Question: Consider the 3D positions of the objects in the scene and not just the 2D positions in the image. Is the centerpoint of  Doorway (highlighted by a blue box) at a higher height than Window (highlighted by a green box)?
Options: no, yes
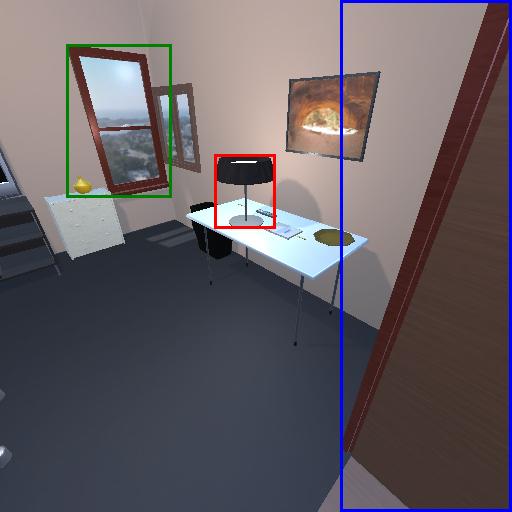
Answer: no